Question: What I want to do, is draw a cutout of an image to screen, at the position of my choosing.
I can quite easily load this into a bitmap. and then draw a subsection.
But when the image is big, this will obviously exhaust memory.
My screen is a surfaceview. So has a canvas etc.
I found an answer that looked along the right lines, but it doesn't work properly. With the use of drawables from file. Code attempt below. Aside from the random resizes it produces, it is also incomplete.
Example:

'''
Drawable img = Drawable.createFromPath(Files.SDCARD + image.rasterName);
int drawWidth = (int) (image.GetOSXWidth()/(maxX - minX)) * m_canvas.getWidth();
int drawHeight = (int)(image.GetOSYHeight()/(maxY - minY)) * m_canvas.getHeight();
// Calculate what part of image I need...
img.setBounds(0, 0, drawWidth, drawHeight);
// apply canvas matrix to move before draw...?
img.draw(m_canvas);
'''
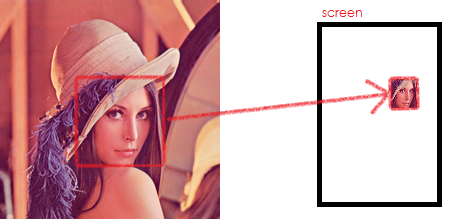
Answer: 'BitmapRegionDecoder' can be used to load a specified region of an image. Here's an example method setting the bitmap in two 'ImageView's. The first is the full image, the send is just a region of the full image:
'''
private void configureImageViews() {
String path = externalDirectory() + File.separatorChar
+ "sushi_plate_tokyo_20091119.png";
ImageView fullImageView = (ImageView) findViewById(R.id.fullImageView);
ImageView bitmapRegionImageView = (ImageView) findViewById(R.id.bitmapRegionImageView);
Bitmap fullBitmap = null;
Bitmap regionBitmap = null;
try {
BitmapRegionDecoder bitmapRegionDecoder = BitmapRegionDecoder
.newInstance(path, false);
// Get the width and height of the full image
int fullWidth = bitmapRegionDecoder.getWidth();
int fullHeight = bitmapRegionDecoder.getHeight();
// Get a bitmap of the entire image (full plate of sushi)
Rect fullRect = new Rect(0, 0, fullWidth, fullHeight);
fullBitmap = bitmapRegionDecoder.decodeRegion(fullRect, null);
// Get a bitmap of a region only (eel only)
Rect regionRect = new Rect(275, 545, 965, 1025);
regionBitmap = bitmapRegionDecoder.decodeRegion(regionRect, null);
} catch (IOException e) {
// Handle IOException as appropriate
e.printStackTrace();
}
fullImageView.setImageBitmap(fullBitmap);
bitmapRegionImageView.setImageBitmap(regionBitmap);
}
// Get the external storage directory
public static String externalDirectory() {
File file = Environment.getExternalStorageDirectory();
return file.getAbsolutePath();
}
'''
Result is the full image (top) and just a region of the image (bottom):